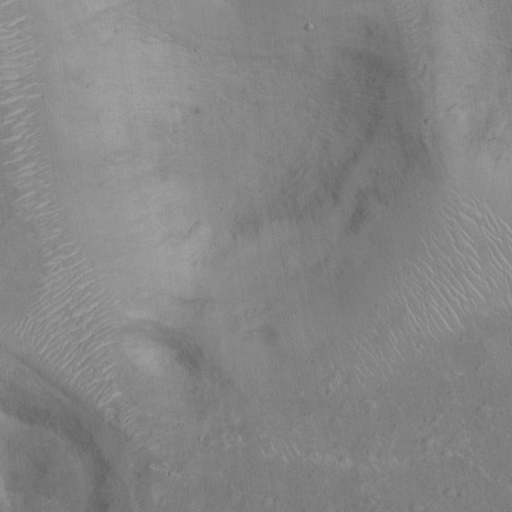
Objects detected: cone, cone